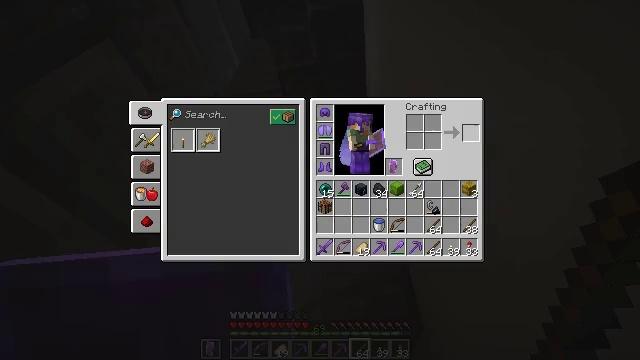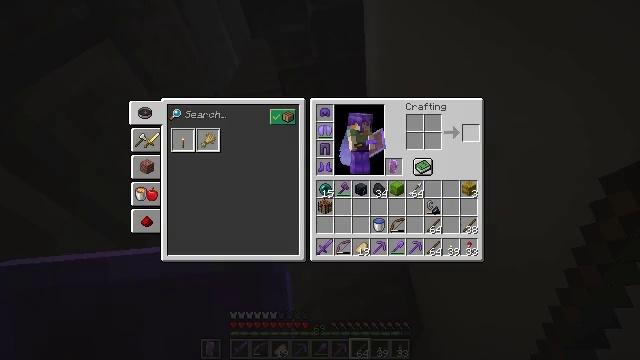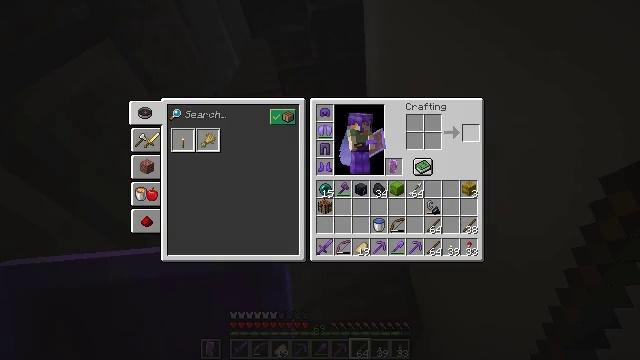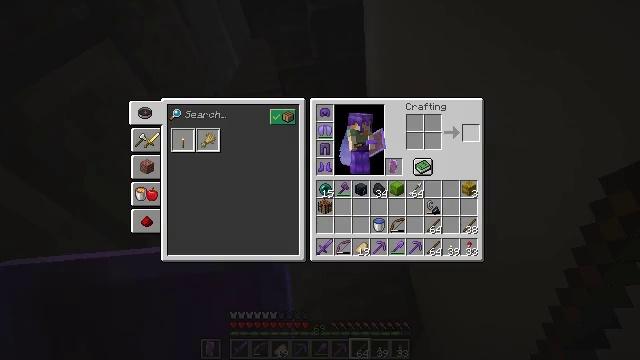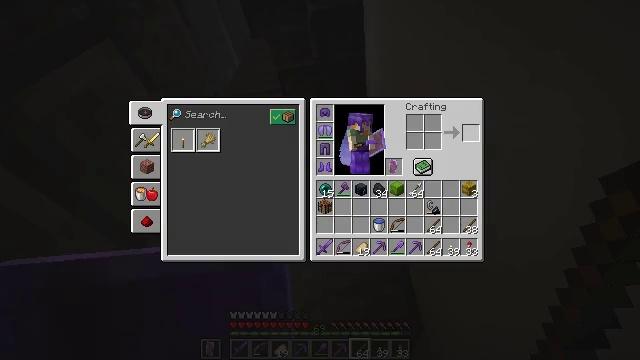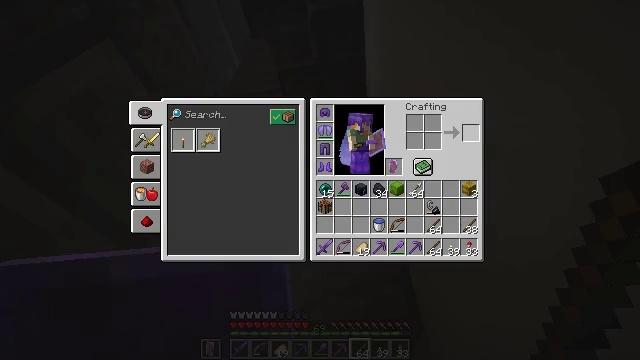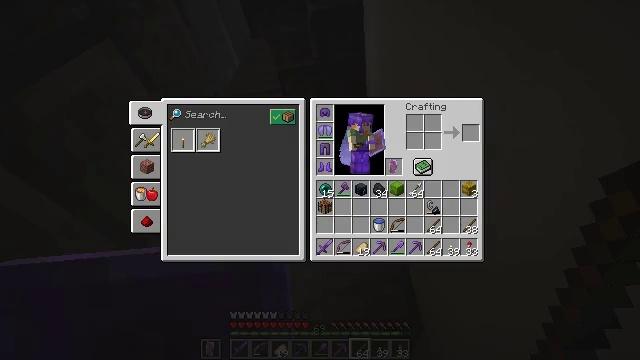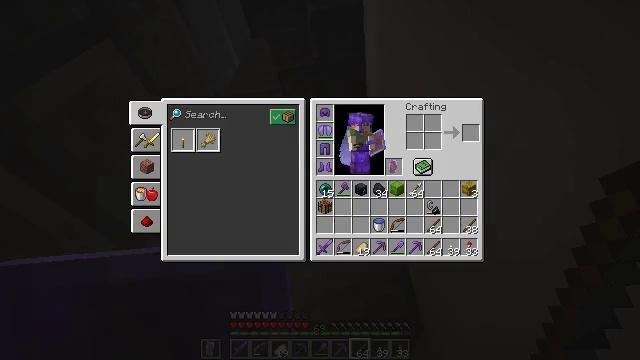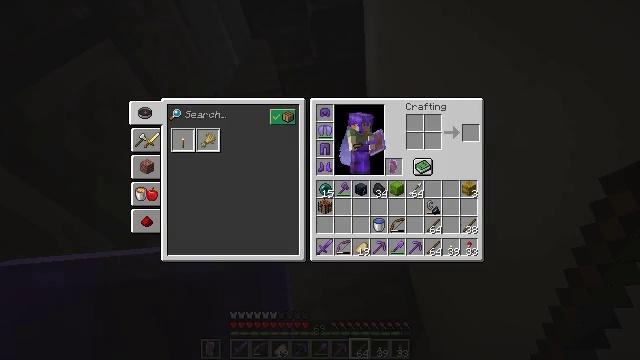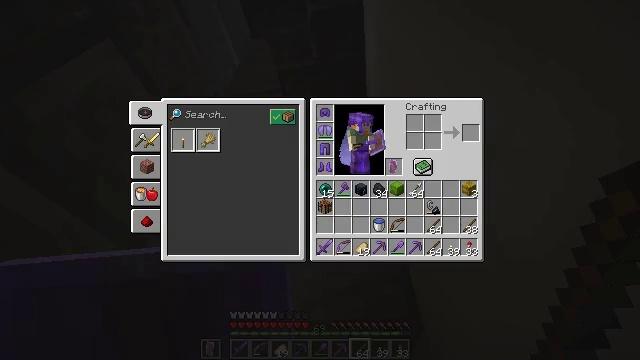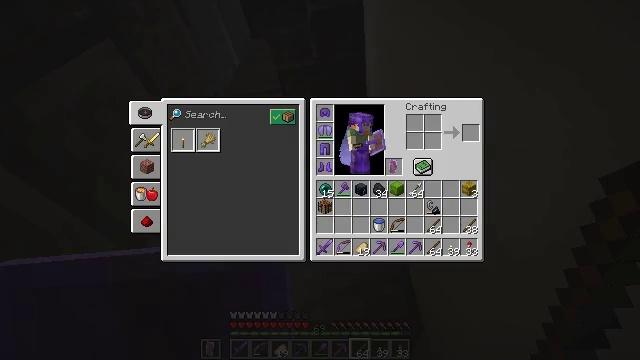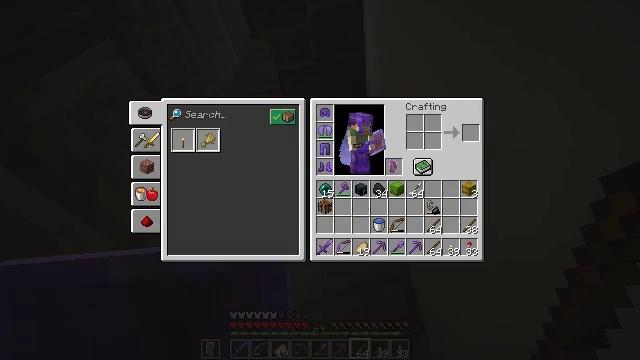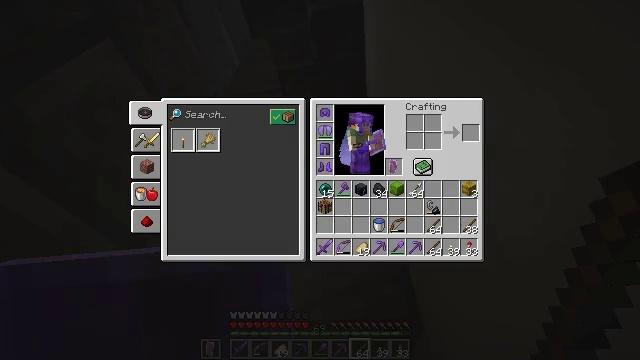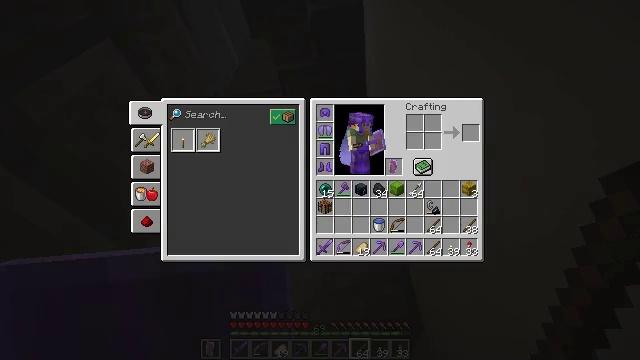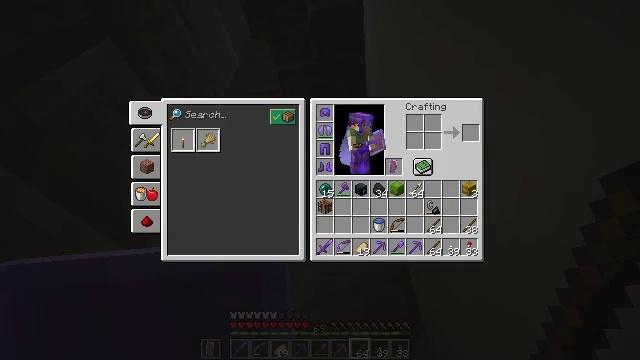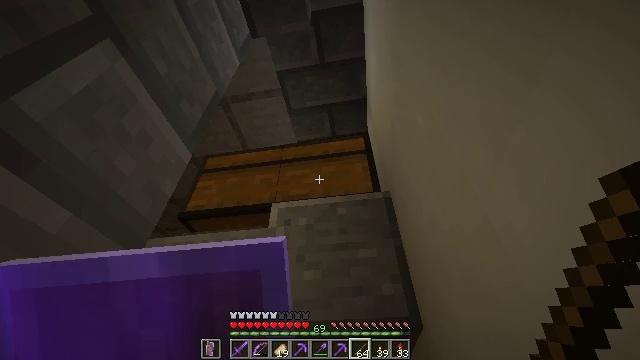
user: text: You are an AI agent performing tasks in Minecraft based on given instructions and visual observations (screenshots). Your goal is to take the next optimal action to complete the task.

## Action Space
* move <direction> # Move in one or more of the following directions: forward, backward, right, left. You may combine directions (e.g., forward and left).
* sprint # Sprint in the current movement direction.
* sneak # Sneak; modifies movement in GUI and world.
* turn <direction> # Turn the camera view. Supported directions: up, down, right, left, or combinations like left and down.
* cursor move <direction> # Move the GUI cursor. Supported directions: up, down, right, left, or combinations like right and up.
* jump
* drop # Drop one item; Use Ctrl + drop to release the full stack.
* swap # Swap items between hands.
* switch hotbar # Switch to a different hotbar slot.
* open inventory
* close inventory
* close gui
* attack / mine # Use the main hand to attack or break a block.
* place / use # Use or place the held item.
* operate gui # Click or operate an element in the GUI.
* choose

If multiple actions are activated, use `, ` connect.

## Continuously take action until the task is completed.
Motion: motion action
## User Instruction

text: Pick up the lime shulker box from the ground.
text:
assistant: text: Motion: sneak, attack / mine
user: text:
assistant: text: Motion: sneak, attack / mine
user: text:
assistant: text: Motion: sneak, attack / mine
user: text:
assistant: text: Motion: sneak
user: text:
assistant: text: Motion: sneak, turn left
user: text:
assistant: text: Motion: sneak
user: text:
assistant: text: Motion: sneak
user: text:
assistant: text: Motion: sneak
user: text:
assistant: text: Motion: no_op
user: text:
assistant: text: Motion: no_op
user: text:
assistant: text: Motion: no_op
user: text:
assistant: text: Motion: no_op
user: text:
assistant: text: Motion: no_op
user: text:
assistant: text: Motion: no_op
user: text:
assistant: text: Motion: no_op
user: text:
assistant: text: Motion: no_op
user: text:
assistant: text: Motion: no_op
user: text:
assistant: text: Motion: no_op
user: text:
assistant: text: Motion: no_op
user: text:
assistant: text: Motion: no_op
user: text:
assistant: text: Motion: no_op
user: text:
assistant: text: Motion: no_op
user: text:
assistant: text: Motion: use / place
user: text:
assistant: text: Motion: use / place
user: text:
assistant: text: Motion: use / place
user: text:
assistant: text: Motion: no_op
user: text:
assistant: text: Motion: no_op
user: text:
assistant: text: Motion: no_op
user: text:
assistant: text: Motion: no_op
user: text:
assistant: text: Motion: no_op